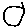
Label: circle